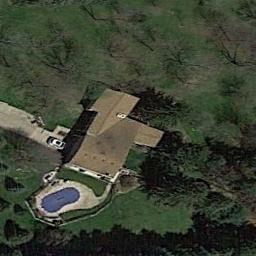
Label: residential